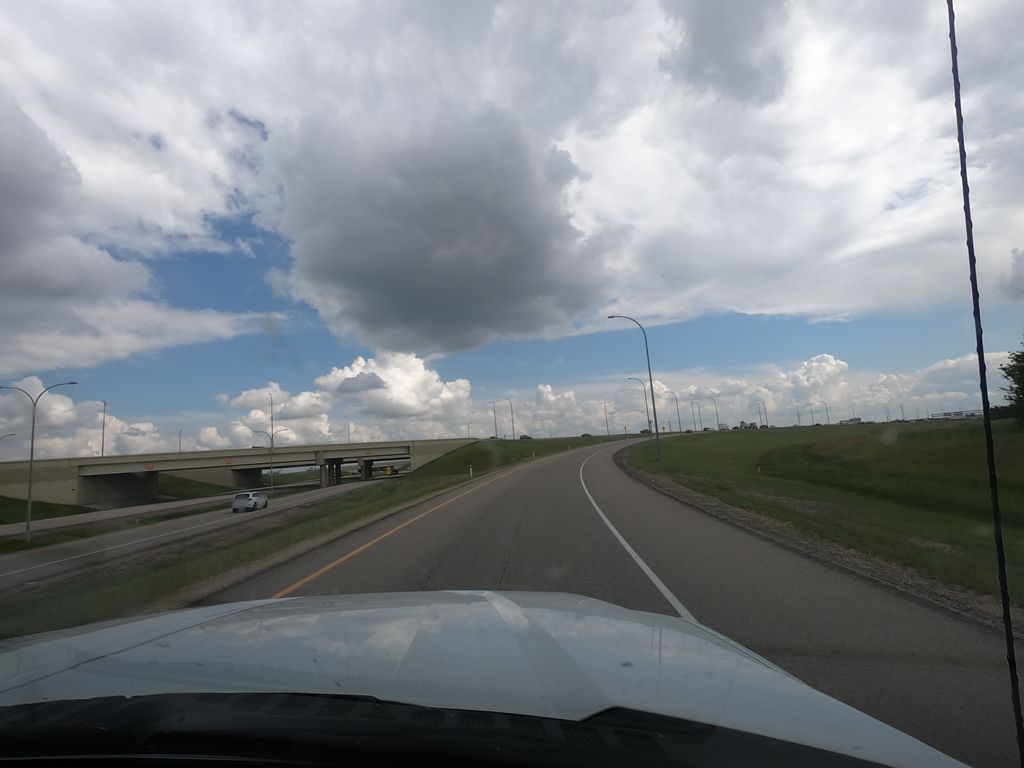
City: edmonton